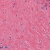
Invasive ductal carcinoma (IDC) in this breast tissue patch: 0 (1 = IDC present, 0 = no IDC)